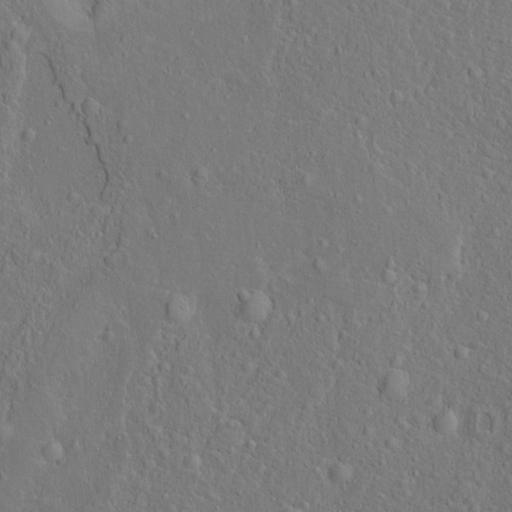
Classes present: Background, Cone